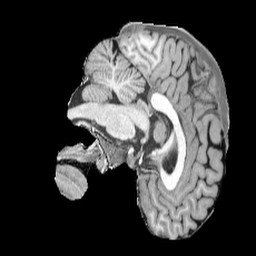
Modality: UNIT1
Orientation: sagittal